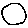
Label: circle